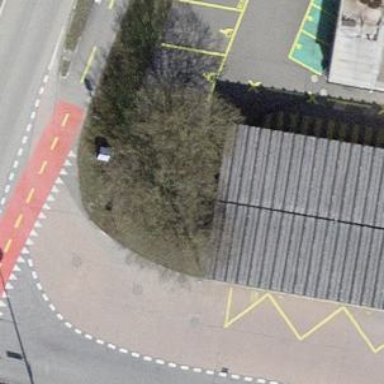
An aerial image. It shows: Charging station.